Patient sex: F
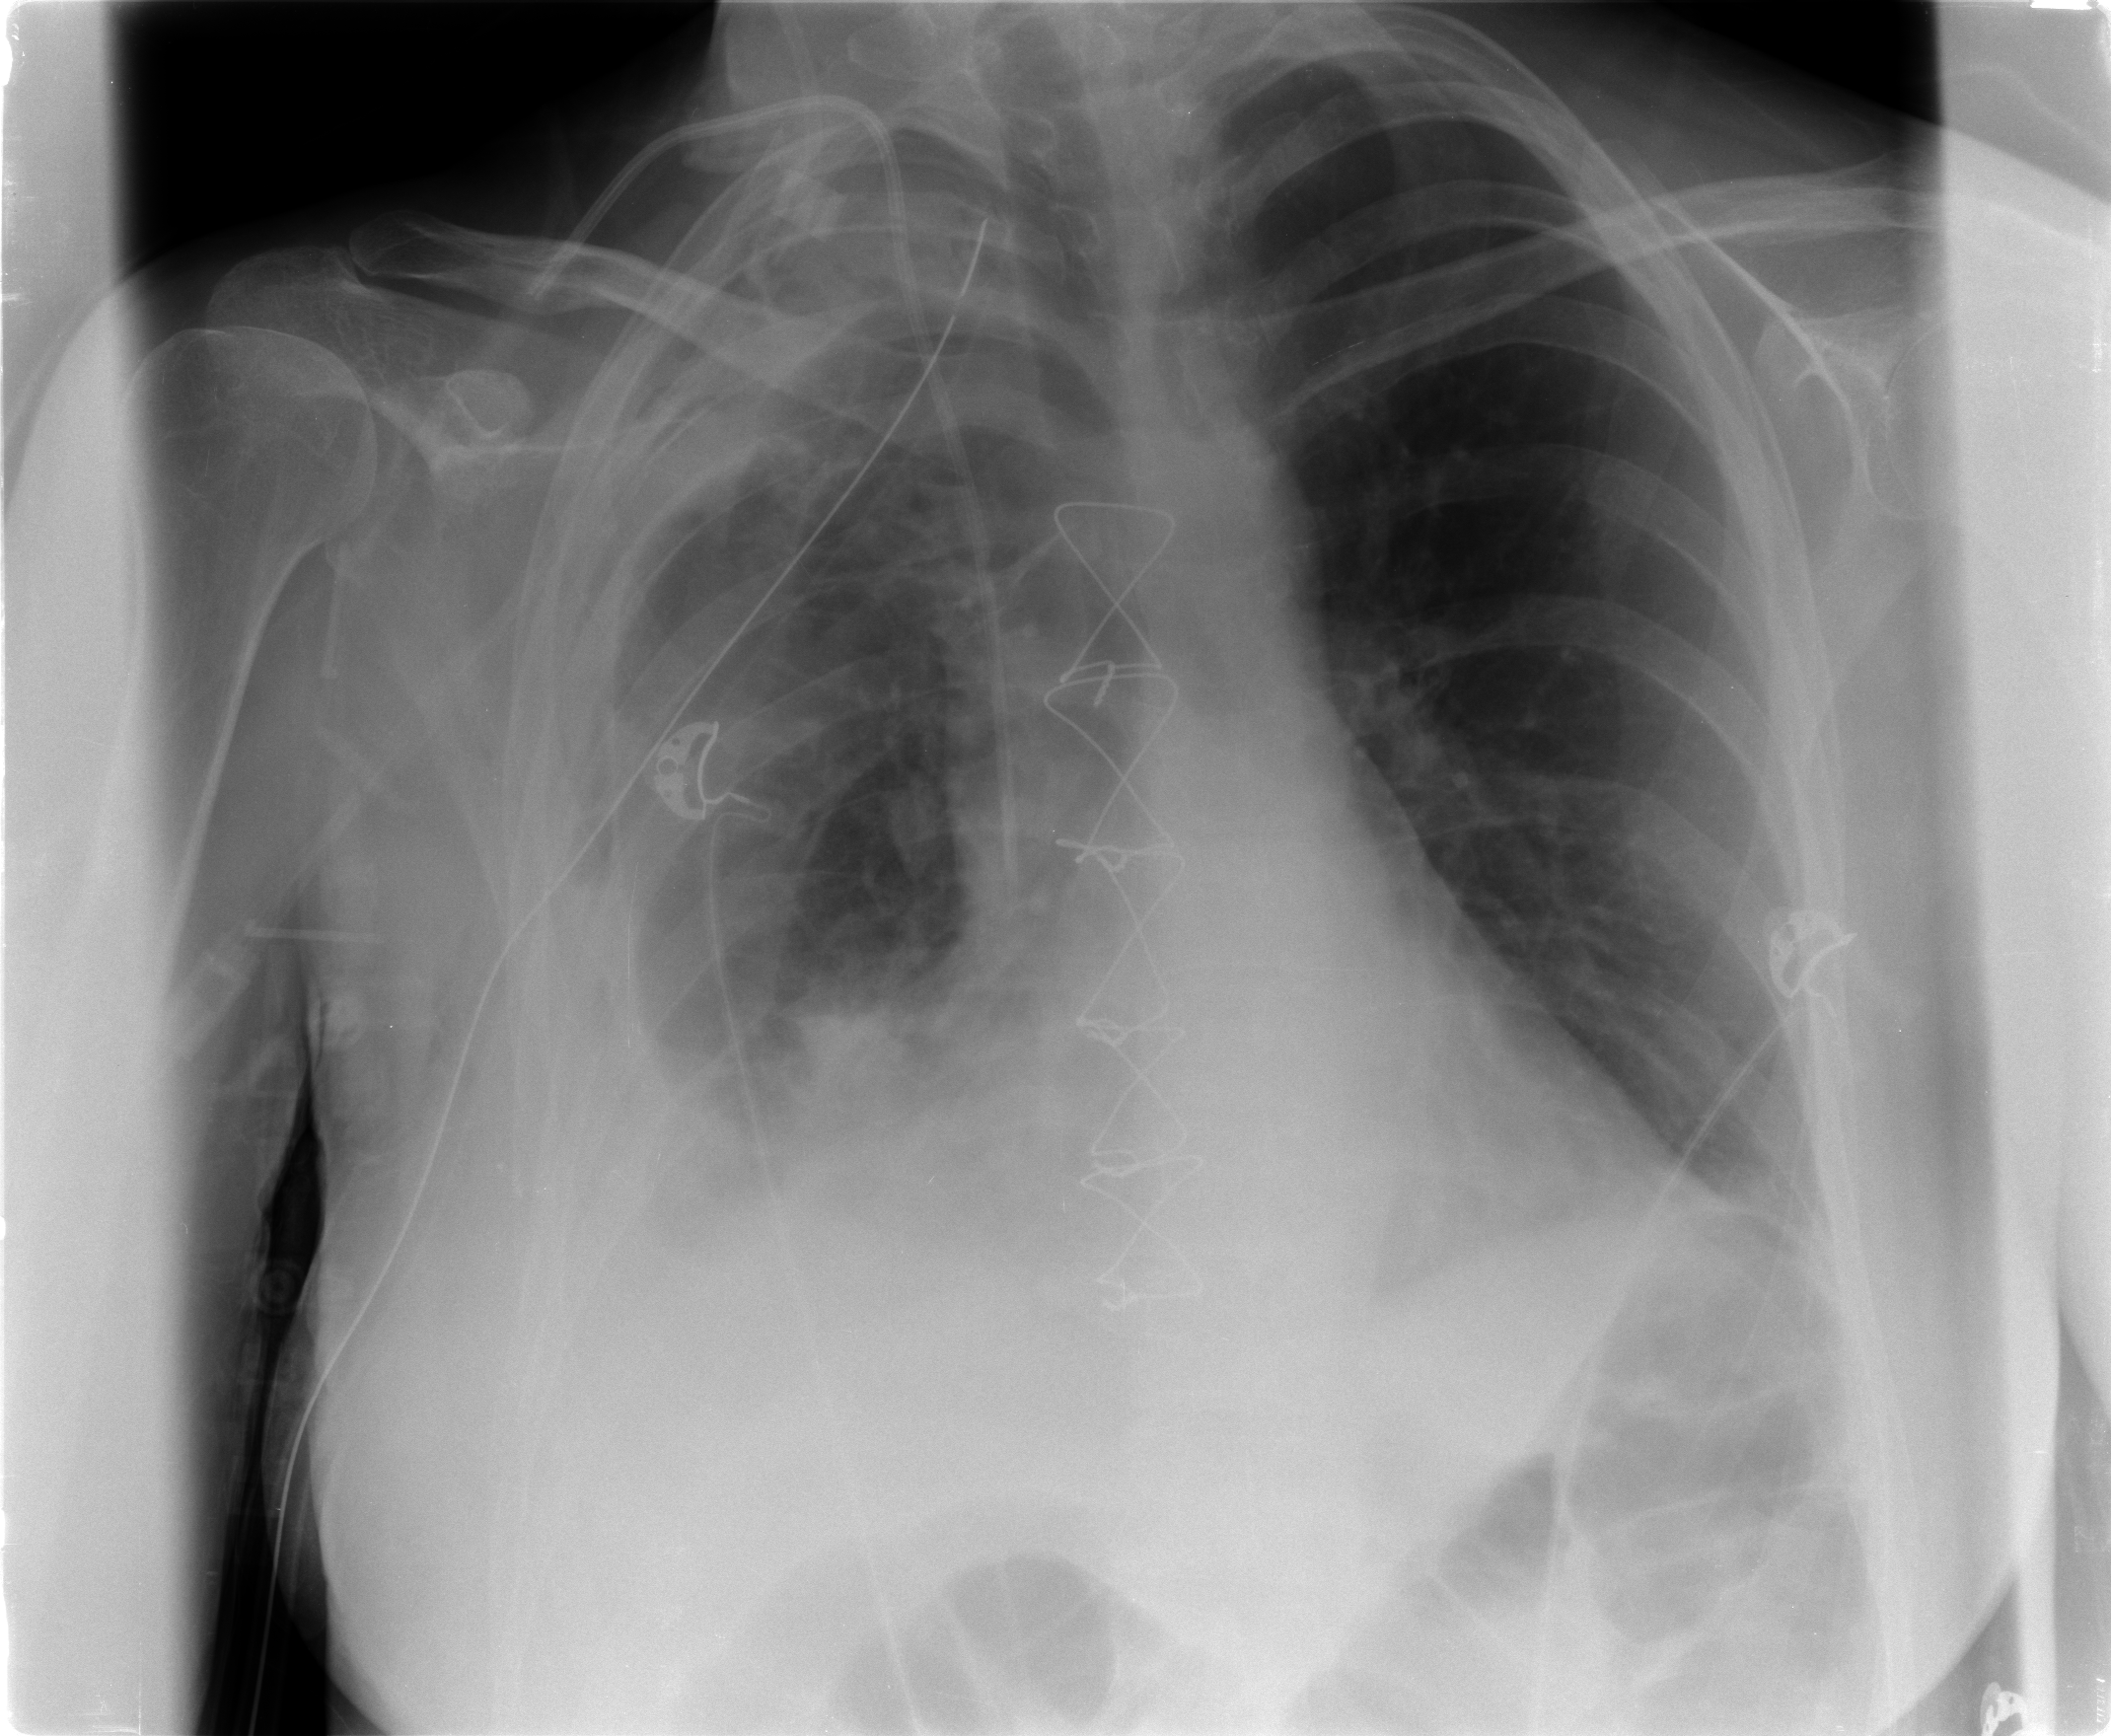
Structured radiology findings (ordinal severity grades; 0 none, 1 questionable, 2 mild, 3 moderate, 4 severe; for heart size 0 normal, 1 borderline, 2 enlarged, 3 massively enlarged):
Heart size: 1
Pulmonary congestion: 0
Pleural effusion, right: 3
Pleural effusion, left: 1
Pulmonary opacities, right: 0
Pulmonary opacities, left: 0
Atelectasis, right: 3
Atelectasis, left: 2